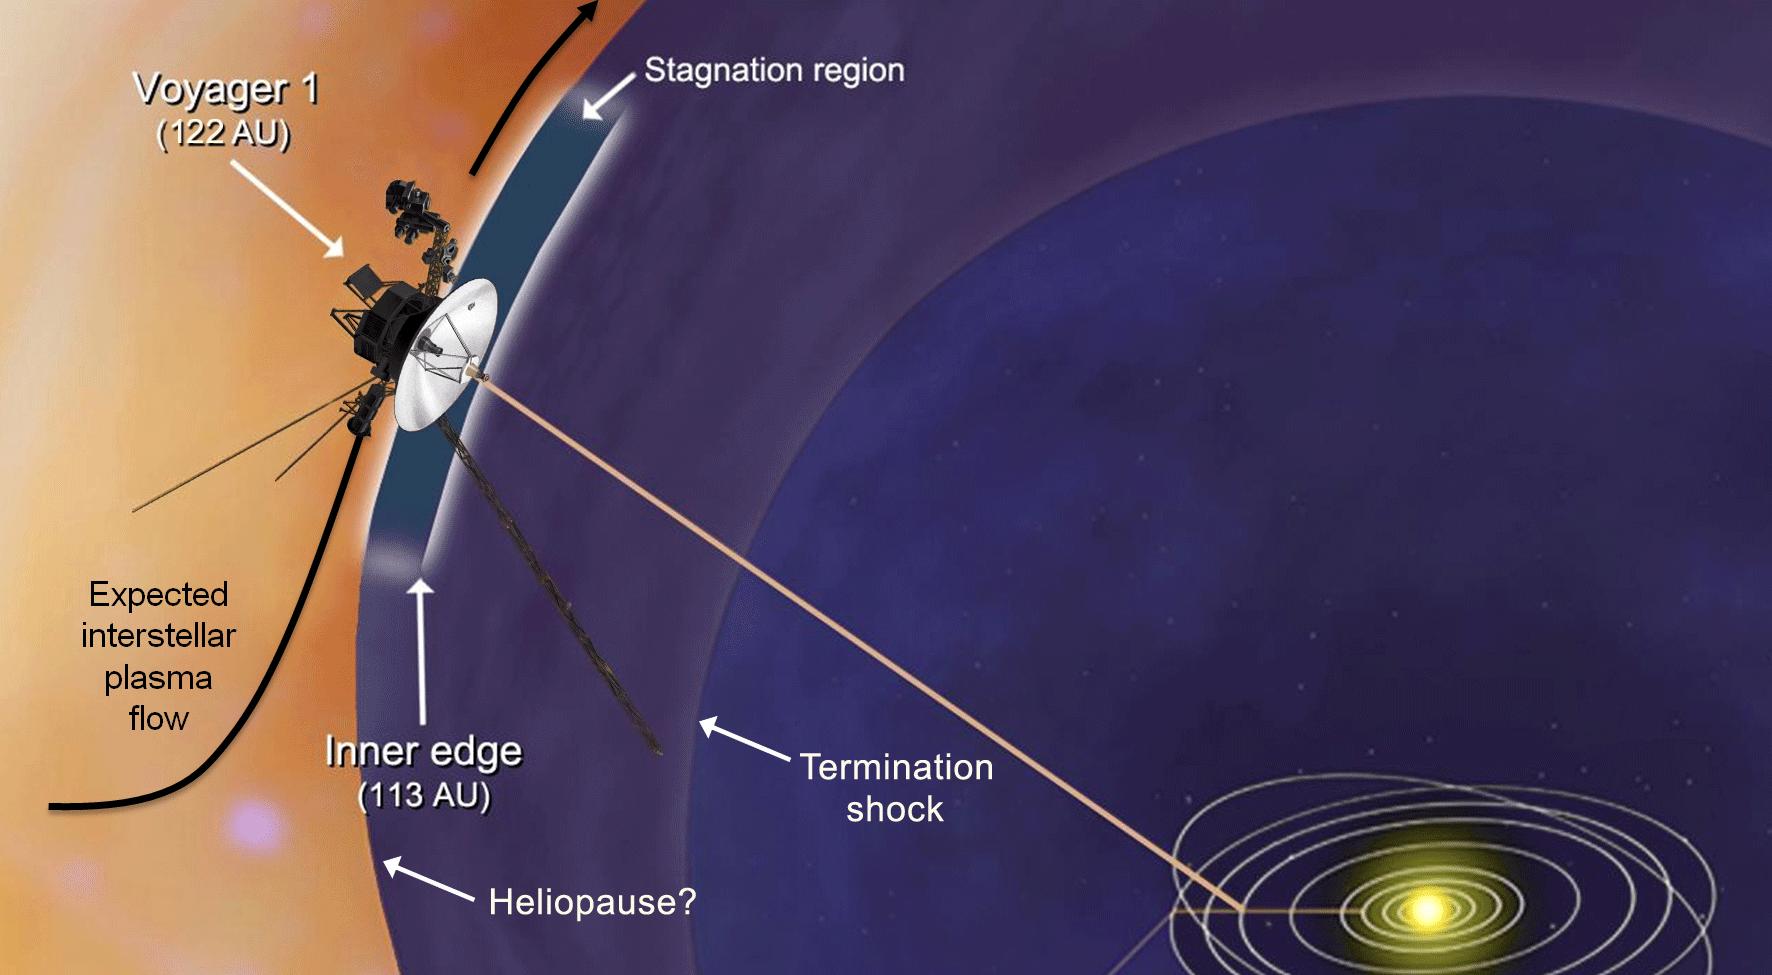
Plasma Flow Near Voyager 1 Artist Animation Sun, Voyager